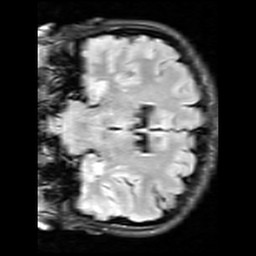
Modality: FLAIR
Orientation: coronal
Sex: female
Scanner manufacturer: siemens
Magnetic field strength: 3 T
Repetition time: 10 s
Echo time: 0.09 s